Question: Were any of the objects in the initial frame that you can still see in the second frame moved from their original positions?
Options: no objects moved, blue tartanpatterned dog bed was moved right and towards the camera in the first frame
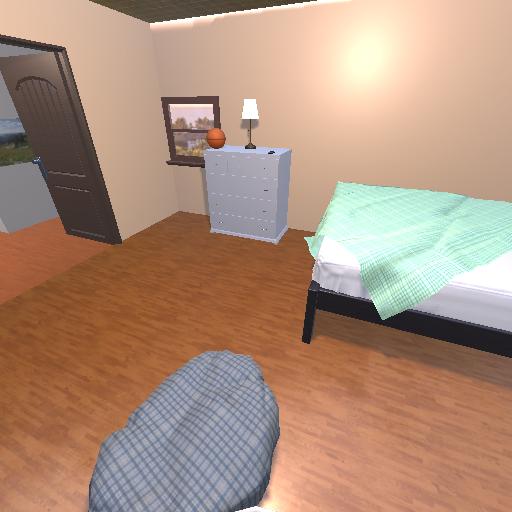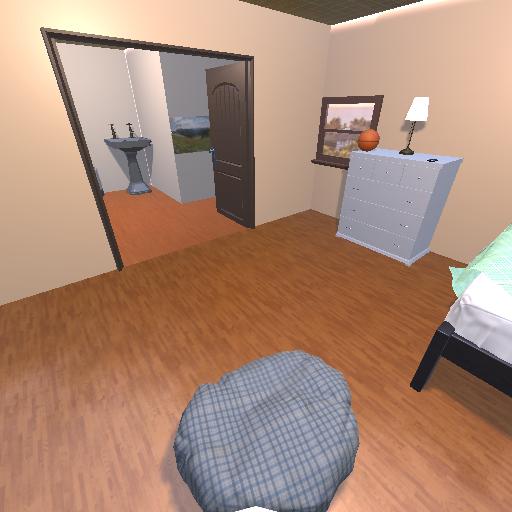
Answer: no objects moved